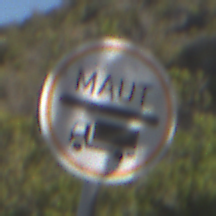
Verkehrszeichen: Mautpflicht
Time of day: MorningAfternoon
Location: Outdoor (Nature)
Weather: Clear
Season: NotSpecified
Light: Natural